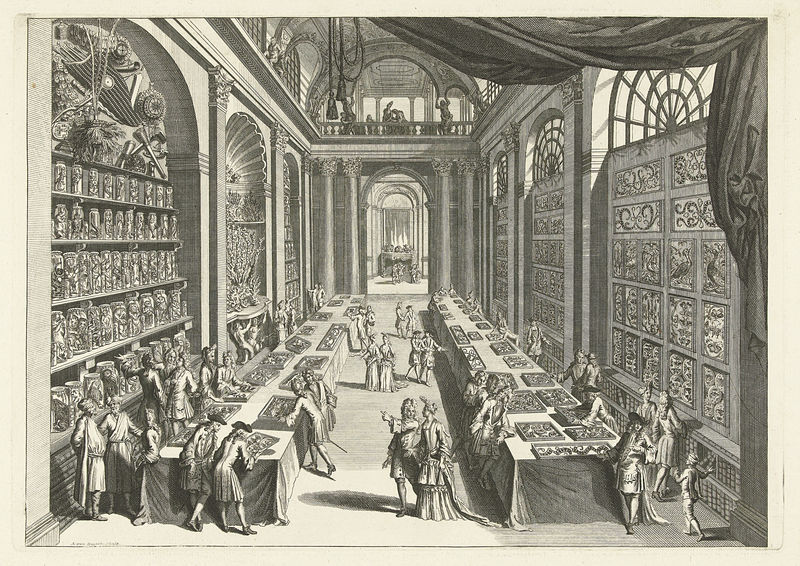
Titel: Bezoekers in het natuurhistorisch kabinet van Levinus Vincent in Haarlem
Künstler: Andries van (Sr.) Buysen
Standort: Amsterdam
Institution: Rijksmuseum
Schlagwörter: fenster, tische, vorhang, perspektive, saal, kordel, quaste, steinmetz, galerie, bögen, druck, flur, kunst, betrachten, ausstellung, exposition, regale, museum, motive, baustelle, werkbänke, naturhistorisches museum gut besucht